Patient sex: F
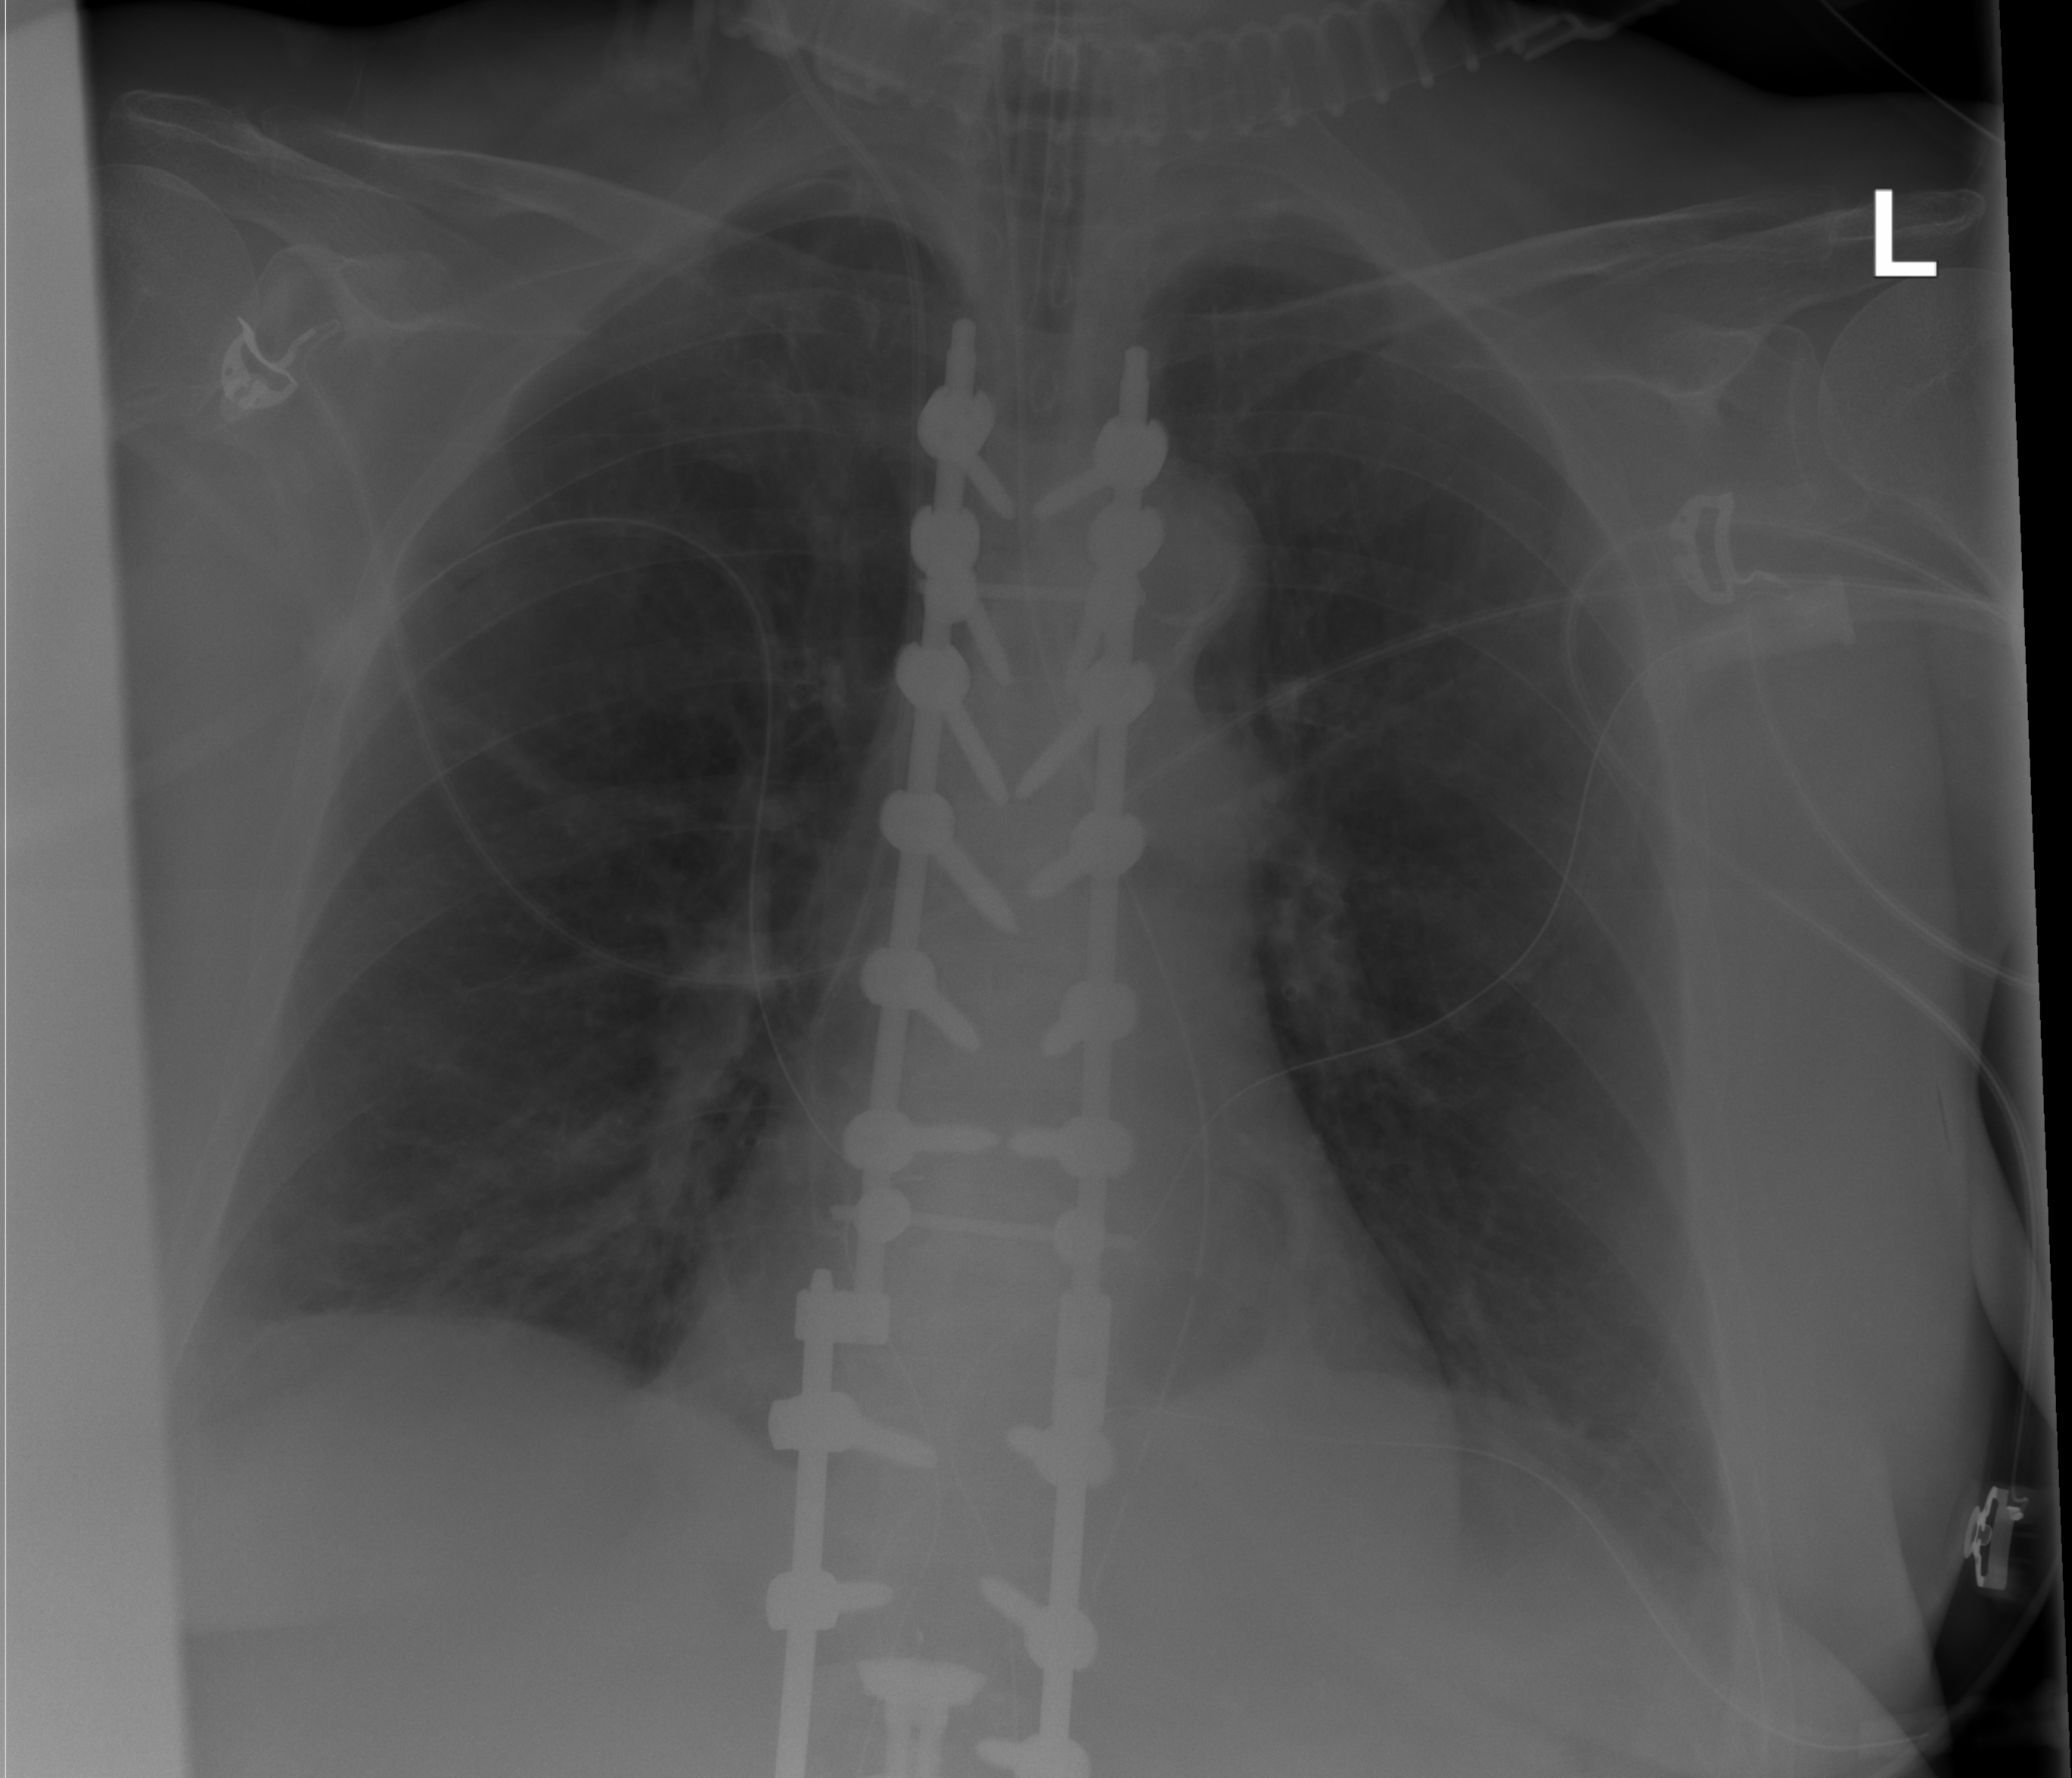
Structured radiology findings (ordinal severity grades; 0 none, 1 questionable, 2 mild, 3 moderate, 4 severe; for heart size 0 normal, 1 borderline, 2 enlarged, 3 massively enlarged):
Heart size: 0
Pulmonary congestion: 0
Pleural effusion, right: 2
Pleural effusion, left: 2
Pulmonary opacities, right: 2
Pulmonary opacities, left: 2
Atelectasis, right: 2
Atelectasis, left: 2